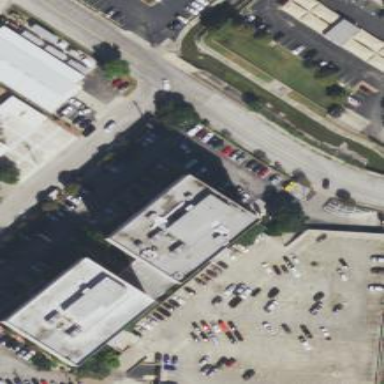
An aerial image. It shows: Multi-storey parking building.